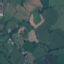
Land use / land cover class: Pasture